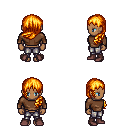
a pixel art fantasy rpg character, female body template, human, dark skin, brown long-sleeve shirt, metal pants, light blonde left-swept hairstyle, maroon shoes, four views (front, back, left, right), 2x2 character sprite sheet, small pixel art, hard edges, no anti-aliasing